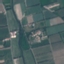
Land use / land cover: PermanentCrop